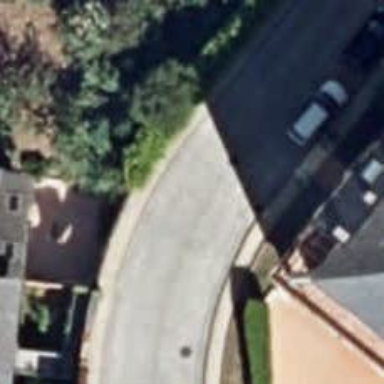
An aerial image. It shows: Smooth asphalt road in residential area.